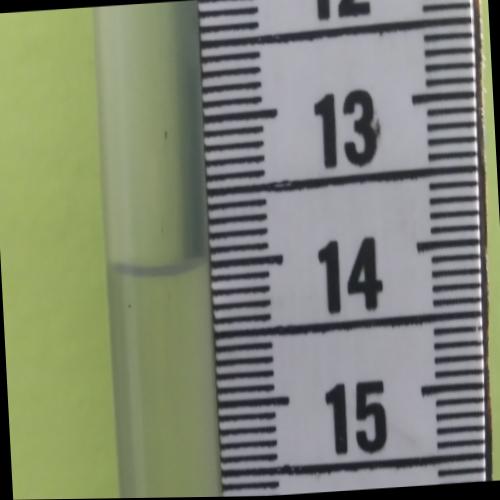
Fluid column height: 14.0 cm